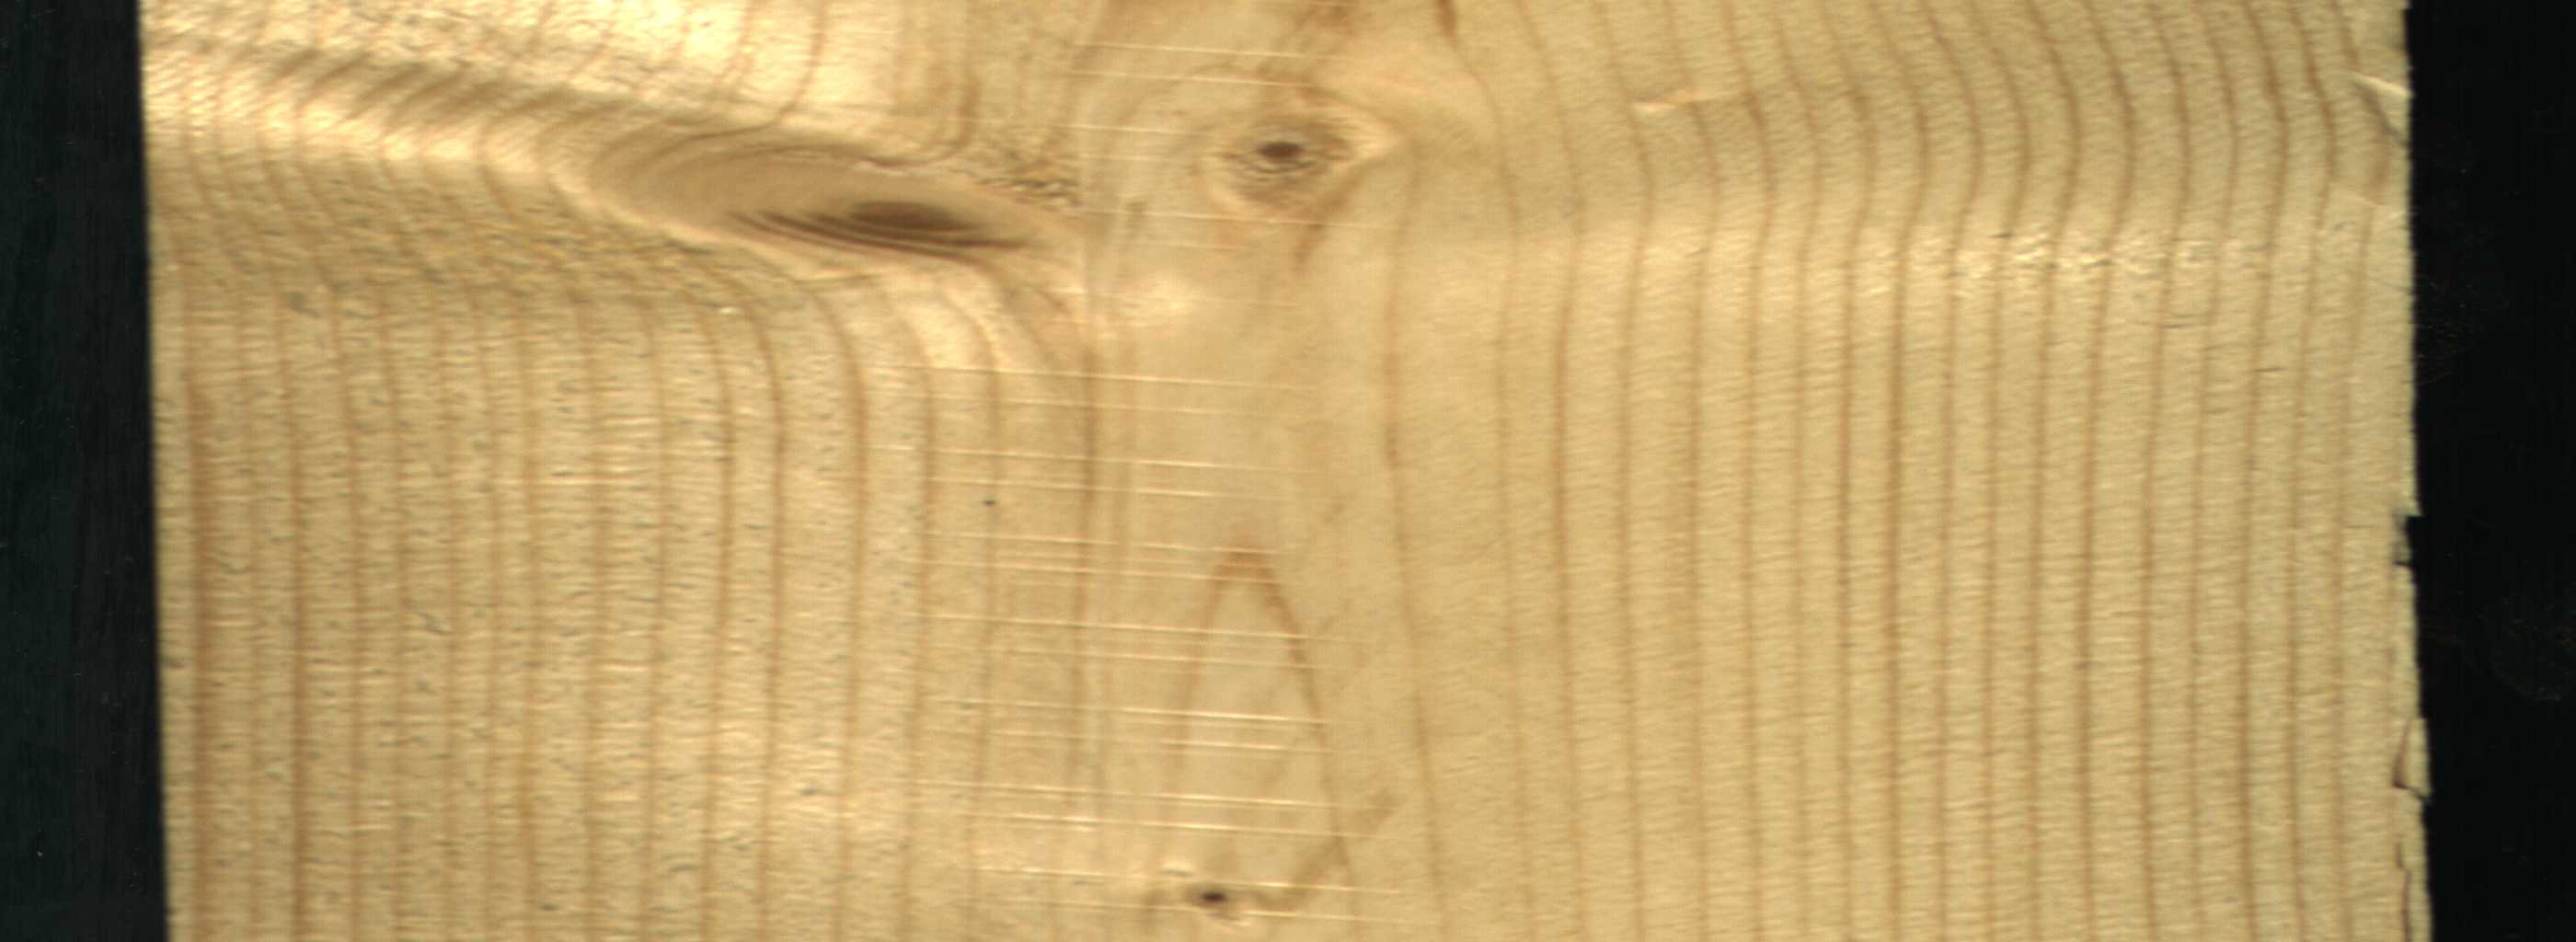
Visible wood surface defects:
Live_Knot
Live_Knot
Live_Knot